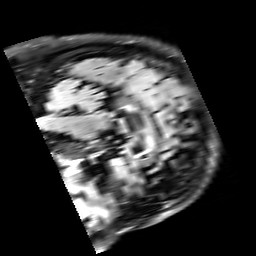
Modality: FLAIR
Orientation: sagittal
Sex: male
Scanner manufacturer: siemens
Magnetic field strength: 3 T
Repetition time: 10 s
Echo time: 0.09 s